Question: How do I retrieve array parameters from the URL?
I've passed a JS object through $.getJson and I can see on the server that the dump of URL struct is
This is my testing server side code.
'''
<cfdump var="#URL#">
<cfdump var="#URL.nolayout#">
<cfdump var="#URL.user#">
'''
However URL.user doesn't exist? How can I retrieve it?
FYI the query string passed is; 'nolayout=true&user%5Badmin_approved%5D=true&user%5Bfully_registered%5D=true&user%5Bfirst_name%5D=Ian&user%5Bid%5D=1&user%5Blogged_in%5D=true'
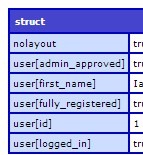
Answer: Those aren't valid CF variable names so you'll have to use array notation:
'''
<cfoutput>#url['user[fully_registered]']#</cfoutput>
'''
Yes, it is ugly but it should work.